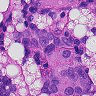
Metastatic tissue present: yes